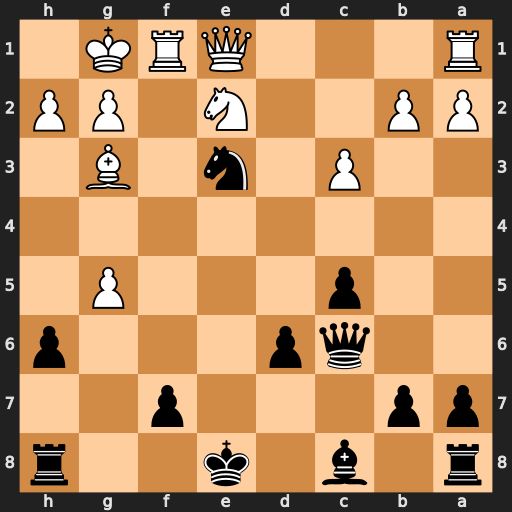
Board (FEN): r1b1k2r/pp3p2/2qp3p/2p3P1/8/2P1n1B1/PP2N1PP/R3QRK1
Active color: b
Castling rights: kq
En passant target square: -
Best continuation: Qxg2#